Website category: jobs
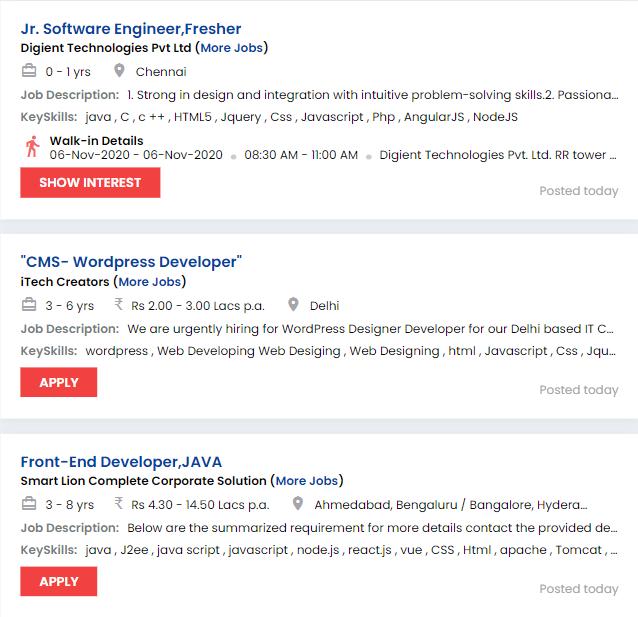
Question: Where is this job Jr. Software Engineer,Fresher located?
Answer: Chennai

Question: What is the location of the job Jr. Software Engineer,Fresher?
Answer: Chennai

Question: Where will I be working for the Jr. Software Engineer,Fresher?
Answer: Chennai

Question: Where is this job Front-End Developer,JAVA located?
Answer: Ahmedabad, Bengaluru / Bangalore, Hyderabad/Secunderabad, Pune

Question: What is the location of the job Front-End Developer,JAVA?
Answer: Ahmedabad, Bengaluru / Bangalore, Hyderabad/Secunderabad, Pune

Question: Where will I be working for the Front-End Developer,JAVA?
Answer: Ahmedabad, Bengaluru / Bangalore, Hyderabad/Secunderabad, Pune

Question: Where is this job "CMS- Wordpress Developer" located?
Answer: Delhi

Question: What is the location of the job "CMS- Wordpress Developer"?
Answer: Delhi

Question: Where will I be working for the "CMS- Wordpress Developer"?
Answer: Delhi

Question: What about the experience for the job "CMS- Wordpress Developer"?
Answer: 3 - 6 yrs

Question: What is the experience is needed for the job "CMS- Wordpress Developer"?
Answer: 3 - 6 yrs

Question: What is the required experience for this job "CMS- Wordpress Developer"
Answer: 3 - 6 yrs

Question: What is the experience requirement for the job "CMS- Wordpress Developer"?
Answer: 3 - 6 yrs

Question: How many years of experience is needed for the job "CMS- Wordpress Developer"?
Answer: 3 - 6 yrs

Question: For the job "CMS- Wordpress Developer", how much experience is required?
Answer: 3 - 6 yrs

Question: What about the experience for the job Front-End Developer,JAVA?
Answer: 3 - 8 yrs

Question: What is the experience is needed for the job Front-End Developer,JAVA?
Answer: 3 - 8 yrs

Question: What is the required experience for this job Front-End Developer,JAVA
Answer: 3 - 8 yrs

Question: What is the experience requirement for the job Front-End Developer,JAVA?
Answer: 3 - 8 yrs

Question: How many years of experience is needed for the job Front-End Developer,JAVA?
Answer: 3 - 8 yrs

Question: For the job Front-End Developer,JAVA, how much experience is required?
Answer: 3 - 8 yrs

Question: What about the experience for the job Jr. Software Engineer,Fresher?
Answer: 0 - 1 yrs

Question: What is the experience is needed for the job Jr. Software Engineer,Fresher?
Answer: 0 - 1 yrs

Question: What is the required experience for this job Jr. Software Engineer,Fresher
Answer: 0 - 1 yrs

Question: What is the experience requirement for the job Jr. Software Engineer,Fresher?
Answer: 0 - 1 yrs

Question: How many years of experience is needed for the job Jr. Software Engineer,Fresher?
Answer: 0 - 1 yrs

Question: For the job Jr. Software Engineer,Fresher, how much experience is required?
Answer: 0 - 1 yrs

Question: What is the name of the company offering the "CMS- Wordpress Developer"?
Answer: iTech Creators

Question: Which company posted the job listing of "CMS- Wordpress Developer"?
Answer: iTech Creators

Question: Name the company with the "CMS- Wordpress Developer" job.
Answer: iTech Creators

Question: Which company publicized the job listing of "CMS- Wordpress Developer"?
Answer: iTech Creators

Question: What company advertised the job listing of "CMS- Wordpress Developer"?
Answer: iTech Creators

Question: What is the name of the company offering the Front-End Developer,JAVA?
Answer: Smart Lion Complete Corporate Solution

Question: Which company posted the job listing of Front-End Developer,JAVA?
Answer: Smart Lion Complete Corporate Solution

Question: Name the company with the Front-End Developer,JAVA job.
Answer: Smart Lion Complete Corporate Solution

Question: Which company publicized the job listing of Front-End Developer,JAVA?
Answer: Smart Lion Complete Corporate Solution

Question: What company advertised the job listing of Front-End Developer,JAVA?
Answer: Smart Lion Complete Corporate Solution

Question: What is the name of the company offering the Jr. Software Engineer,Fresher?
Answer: Digient Technologies Pvt Ltd

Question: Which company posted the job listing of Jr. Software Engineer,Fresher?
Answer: Digient Technologies Pvt Ltd

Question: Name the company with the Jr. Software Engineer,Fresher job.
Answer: Digient Technologies Pvt Ltd

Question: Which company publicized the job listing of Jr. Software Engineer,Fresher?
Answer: Digient Technologies Pvt Ltd

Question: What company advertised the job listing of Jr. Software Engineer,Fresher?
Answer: Digient Technologies Pvt Ltd

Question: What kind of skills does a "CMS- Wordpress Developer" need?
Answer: wordpress , Web Developing Web Desiging , Web Designing , html , Javascript , Css , Jquery

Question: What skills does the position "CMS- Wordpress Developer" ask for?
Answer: wordpress , Web Developing Web Desiging , Web Designing , html , Javascript , Css , Jquery

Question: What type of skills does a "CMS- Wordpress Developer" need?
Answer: wordpress , Web Developing Web Desiging , Web Designing , html , Javascript , Css , Jquery

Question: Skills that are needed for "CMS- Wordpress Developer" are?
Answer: wordpress , Web Developing Web Desiging , Web Designing , html , Javascript , Css , Jquery

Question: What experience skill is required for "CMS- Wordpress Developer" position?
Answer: wordpress , Web Developing Web Desiging , Web Designing , html , Javascript , Css , Jquery

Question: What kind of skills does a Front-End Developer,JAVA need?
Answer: java , J2ee , java script , javascript , node.js , react.js , vue , CSS , Html , apache , Tomcat , JSON

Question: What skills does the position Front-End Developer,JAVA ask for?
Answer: java , J2ee , java script , javascript , node.js , react.js , vue , CSS , Html , apache , Tomcat , JSON

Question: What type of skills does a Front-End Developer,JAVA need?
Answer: java , J2ee , java script , javascript , node.js , react.js , vue , CSS , Html , apache , Tomcat , JSON

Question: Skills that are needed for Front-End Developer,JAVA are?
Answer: java , J2ee , java script , javascript , node.js , react.js , vue , CSS , Html , apache , Tomcat , JSON

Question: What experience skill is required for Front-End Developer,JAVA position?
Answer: java , J2ee , java script , javascript , node.js , react.js , vue , CSS , Html , apache , Tomcat , JSON

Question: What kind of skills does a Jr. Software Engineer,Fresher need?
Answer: java , C , c ++ , HTML5 , Jquery , Css , Javascript , Php , AngularJS , NodeJS

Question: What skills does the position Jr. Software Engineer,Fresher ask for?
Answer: java , C , c ++ , HTML5 , Jquery , Css , Javascript , Php , AngularJS , NodeJS

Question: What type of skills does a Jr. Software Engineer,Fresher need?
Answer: java , C , c ++ , HTML5 , Jquery , Css , Javascript , Php , AngularJS , NodeJS

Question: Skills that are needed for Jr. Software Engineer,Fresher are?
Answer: java , C , c ++ , HTML5 , Jquery , Css , Javascript , Php , AngularJS , NodeJS

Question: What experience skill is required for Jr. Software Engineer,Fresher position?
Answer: java , C , c ++ , HTML5 , Jquery , Css , Javascript , Php , AngularJS , NodeJS